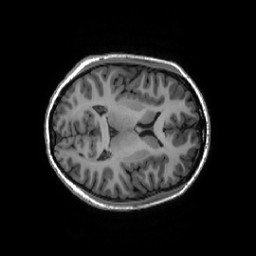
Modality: T1w
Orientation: axial
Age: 22
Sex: female
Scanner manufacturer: ge
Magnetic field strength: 3 T
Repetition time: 0.007348 s
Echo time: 0.003036 s